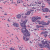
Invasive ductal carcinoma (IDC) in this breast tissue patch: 1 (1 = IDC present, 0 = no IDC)